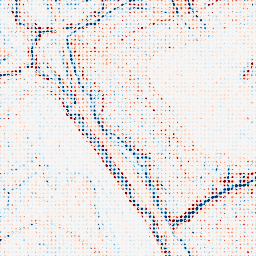
Category: edge_preserving
Decomposition family: anisotropic_diffusion
Decomposition parameters: iterations: 10
kappa: 10
gamma: 0.15
Upsampling method: sinc_hamming
Upsampling parameters: scale: 8
kernel_size: 4
Upsampling scale: 8